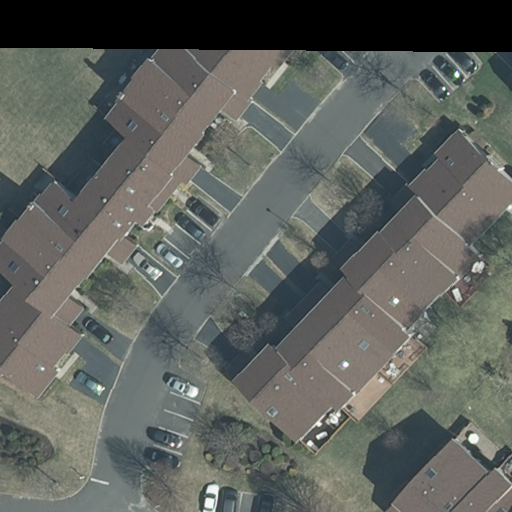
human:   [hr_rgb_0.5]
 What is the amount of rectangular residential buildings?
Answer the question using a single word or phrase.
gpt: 1

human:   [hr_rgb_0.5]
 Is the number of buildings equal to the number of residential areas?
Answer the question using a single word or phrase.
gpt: no

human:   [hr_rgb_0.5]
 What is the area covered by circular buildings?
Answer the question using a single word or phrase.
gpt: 0m2

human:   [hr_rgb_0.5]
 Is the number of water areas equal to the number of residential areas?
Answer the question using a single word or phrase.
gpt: no

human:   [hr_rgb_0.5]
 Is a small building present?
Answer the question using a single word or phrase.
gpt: yes

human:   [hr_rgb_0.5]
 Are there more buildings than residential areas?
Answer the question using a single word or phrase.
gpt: yes

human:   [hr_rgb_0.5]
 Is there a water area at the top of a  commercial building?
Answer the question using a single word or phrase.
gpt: no

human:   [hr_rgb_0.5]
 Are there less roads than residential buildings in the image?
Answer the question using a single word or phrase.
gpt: yes

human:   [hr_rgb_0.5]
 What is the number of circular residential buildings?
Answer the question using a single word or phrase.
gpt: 0

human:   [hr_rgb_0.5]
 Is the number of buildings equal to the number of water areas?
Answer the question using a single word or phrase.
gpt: no

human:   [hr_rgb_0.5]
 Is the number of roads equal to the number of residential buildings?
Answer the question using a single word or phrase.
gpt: no

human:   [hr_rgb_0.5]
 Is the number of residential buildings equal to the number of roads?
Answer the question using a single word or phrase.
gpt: no

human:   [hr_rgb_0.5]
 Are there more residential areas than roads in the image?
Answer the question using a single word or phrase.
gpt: no

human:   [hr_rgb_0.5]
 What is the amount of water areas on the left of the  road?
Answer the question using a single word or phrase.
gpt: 0

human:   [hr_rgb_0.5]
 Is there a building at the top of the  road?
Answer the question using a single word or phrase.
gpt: yes

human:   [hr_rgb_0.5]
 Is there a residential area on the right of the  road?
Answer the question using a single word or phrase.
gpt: no

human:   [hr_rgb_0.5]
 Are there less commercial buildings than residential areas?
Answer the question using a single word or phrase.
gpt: yes

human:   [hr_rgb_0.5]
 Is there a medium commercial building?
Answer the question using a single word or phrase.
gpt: no

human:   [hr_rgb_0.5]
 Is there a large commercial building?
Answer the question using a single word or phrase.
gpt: no

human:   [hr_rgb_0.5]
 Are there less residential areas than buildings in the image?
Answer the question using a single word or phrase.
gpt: yes

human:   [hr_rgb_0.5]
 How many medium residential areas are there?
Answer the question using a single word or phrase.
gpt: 0

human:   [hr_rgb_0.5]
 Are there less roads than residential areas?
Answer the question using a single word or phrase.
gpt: no

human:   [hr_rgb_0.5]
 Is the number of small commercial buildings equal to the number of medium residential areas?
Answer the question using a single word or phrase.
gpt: yes

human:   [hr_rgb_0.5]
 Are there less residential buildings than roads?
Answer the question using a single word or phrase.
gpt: no

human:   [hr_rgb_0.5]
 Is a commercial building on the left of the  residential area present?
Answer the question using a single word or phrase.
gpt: no

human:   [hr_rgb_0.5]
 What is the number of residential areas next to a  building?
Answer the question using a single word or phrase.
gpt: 1

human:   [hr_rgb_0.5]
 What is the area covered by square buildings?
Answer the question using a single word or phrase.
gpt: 0m2

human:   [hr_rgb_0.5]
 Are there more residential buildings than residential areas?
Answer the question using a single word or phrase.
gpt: yes

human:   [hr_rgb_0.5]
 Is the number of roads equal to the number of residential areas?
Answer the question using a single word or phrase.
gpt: yes

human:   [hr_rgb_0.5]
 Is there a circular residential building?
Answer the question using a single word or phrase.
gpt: no

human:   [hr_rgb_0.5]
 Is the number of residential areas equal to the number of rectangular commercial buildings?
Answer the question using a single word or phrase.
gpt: no

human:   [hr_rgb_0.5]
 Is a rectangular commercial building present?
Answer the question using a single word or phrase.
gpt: no

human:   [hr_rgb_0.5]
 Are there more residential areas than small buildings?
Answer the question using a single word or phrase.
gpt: no

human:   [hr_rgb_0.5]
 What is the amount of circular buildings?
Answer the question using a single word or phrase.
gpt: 0

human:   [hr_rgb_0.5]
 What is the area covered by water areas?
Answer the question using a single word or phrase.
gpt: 0m2

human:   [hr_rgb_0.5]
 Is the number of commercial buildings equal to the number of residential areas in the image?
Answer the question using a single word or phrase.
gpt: no